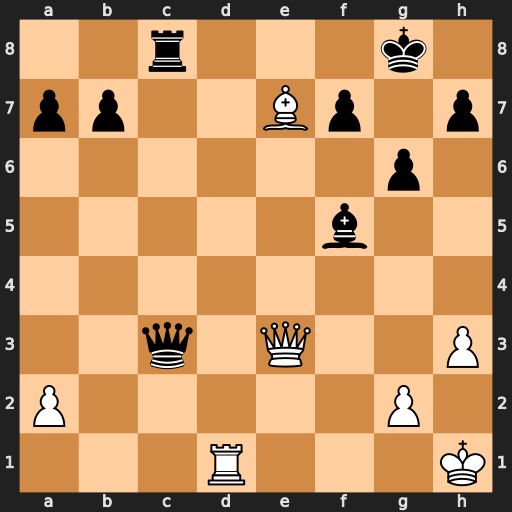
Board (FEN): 2r3k1/pp2Bp1p/6p1/5b2/8/2q1Q2P/P5P1/3R3K
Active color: w
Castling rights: -
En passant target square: -
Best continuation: Rd8+ Rxd8 Qxc3